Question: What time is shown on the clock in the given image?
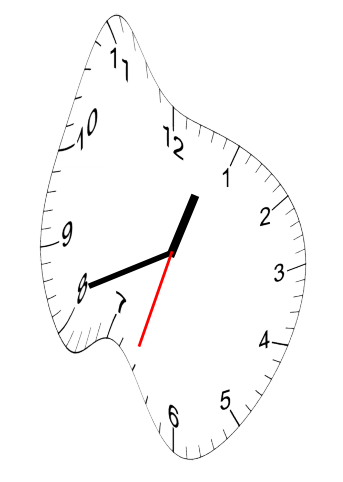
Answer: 12:41:33